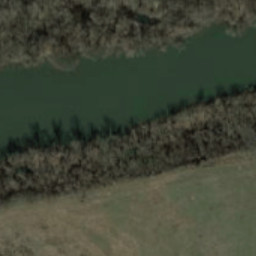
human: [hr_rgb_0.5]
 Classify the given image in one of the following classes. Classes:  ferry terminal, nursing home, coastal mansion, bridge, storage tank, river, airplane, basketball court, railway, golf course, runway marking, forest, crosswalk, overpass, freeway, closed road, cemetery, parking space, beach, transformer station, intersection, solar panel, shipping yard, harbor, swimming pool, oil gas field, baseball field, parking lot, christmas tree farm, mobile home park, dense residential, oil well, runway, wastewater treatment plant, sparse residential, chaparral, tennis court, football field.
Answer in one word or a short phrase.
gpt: river